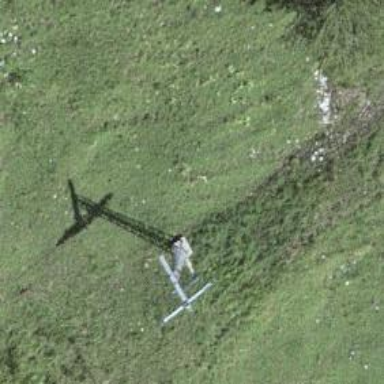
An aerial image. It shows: Pylon for aerialway.